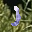
Label: 1